Interaction volume radius: 5 \u00c5
Interaction volume height: 20 \u00c5
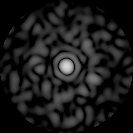
Disorder parameter: 0.806